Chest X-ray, PA view. Patient: 55 years old, sex M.
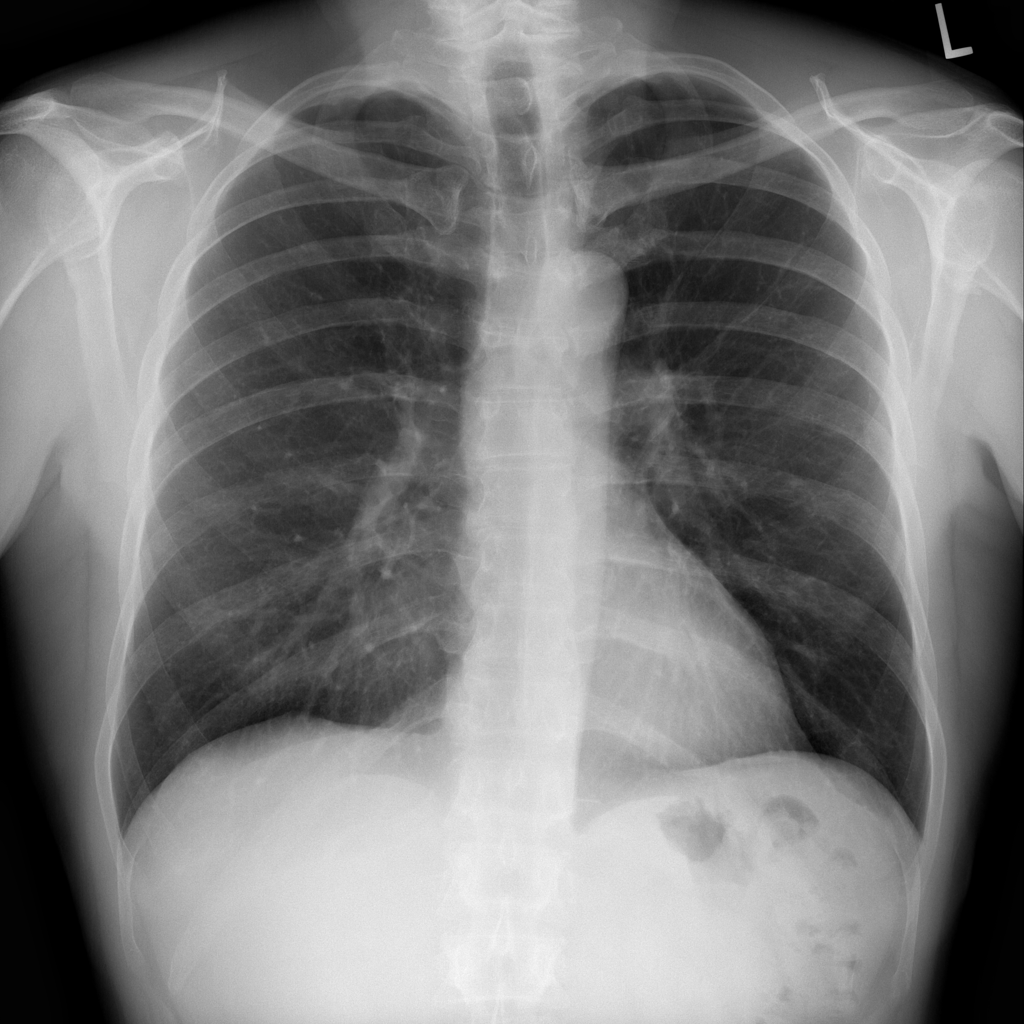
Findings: Infiltration